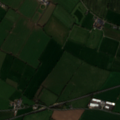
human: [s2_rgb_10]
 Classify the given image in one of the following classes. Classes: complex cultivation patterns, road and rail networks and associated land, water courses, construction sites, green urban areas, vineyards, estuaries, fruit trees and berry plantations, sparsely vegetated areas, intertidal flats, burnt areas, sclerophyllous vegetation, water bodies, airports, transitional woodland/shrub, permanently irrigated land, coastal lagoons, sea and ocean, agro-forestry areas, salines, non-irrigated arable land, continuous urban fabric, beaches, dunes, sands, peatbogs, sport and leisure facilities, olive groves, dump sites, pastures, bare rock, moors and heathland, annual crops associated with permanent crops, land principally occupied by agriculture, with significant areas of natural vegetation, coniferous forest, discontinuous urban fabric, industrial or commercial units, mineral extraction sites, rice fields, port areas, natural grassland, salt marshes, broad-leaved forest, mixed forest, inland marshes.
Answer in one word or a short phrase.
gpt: non-irrigated arable land, pastures